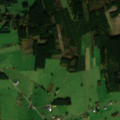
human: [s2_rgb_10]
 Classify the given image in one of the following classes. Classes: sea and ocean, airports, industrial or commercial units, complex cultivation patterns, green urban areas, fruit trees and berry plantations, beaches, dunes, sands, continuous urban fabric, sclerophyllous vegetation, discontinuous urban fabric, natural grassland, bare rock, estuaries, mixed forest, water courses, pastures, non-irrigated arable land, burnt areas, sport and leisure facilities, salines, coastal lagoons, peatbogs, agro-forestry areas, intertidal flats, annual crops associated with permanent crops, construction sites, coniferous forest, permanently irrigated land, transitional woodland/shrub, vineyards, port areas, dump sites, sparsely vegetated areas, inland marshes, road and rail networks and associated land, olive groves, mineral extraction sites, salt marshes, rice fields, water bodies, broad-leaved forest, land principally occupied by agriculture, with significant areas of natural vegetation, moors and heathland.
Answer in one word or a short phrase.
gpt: discontinuous urban fabric, pastures, complex cultivation patterns, land principally occupied by agriculture, with significant areas of natural vegetation, coniferous forest, mixed forest